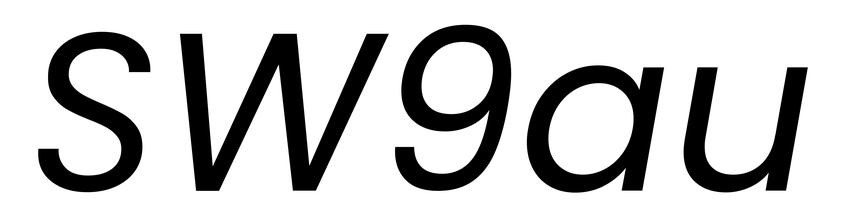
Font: Poppins-Italic